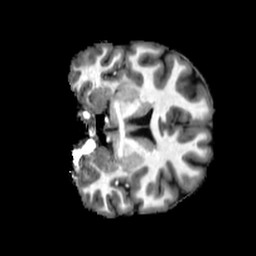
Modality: T1w
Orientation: coronal
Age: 25
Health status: healthy
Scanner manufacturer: philips
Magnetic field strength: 3 T
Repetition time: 0.007838 s
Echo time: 0.003606 s